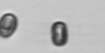
Label: Thalassiosira